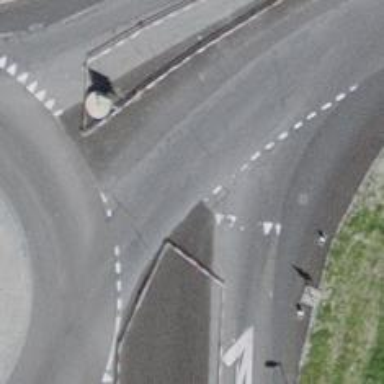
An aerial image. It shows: Secondary road with asphalt surface.